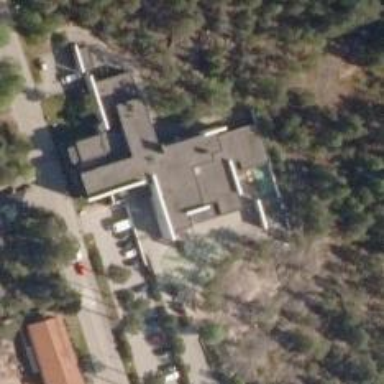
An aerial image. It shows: Kindergarten.